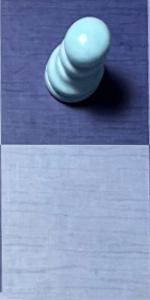
Label: Empty